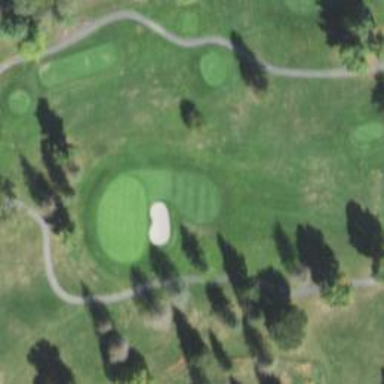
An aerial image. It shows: View of golf hole.